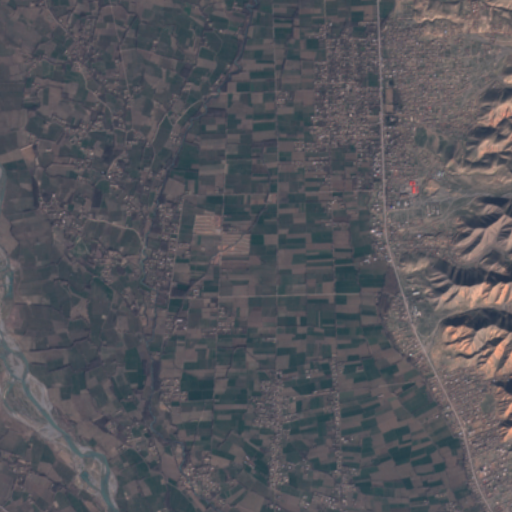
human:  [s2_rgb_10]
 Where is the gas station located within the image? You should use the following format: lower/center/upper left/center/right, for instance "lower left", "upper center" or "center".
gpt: The gas station is located in the lower right of the image.
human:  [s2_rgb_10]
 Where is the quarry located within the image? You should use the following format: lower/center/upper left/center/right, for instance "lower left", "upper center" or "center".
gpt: There is no quarry in the image.